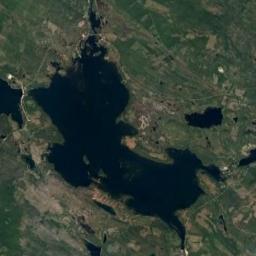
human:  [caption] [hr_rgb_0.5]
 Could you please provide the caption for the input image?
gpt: The lake in the middle is larger than the surrounding lake .

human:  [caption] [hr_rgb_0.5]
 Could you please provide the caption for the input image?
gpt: A big lake and some small lakes lie on a flat ground covered with vegetation and the water is dark blue .

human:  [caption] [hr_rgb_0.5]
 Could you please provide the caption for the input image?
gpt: The lake is shaped like a fish .

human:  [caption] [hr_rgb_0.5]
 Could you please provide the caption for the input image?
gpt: There is an irregular blue lake on the ground with green vegetation, And there are some small lakes next to it .

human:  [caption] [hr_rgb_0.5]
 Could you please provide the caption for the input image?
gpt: There are green land and brown bare land around the lakes .